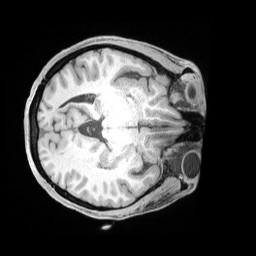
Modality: T1w
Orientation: axial
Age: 34
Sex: female
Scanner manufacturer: siemens
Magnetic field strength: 3 T
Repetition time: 2 s
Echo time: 0.00211 s